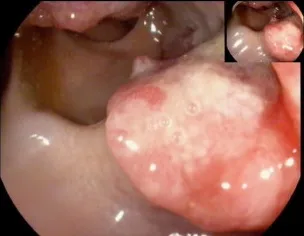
Radiological examination findings. (A) Representative image showing the colonoscopic view of the colon.
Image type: endoscopy (gi_endoscopy)